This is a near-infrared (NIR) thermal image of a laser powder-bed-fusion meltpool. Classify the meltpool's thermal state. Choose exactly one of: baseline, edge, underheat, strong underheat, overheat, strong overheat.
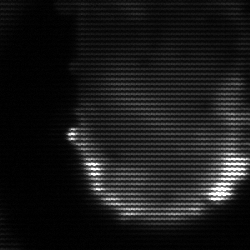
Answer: baseline